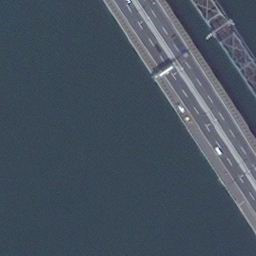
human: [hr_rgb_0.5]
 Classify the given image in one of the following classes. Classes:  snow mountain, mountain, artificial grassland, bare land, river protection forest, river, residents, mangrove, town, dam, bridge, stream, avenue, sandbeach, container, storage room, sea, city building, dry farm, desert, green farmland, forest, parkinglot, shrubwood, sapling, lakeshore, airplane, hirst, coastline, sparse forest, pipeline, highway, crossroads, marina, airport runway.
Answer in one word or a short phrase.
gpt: bridge